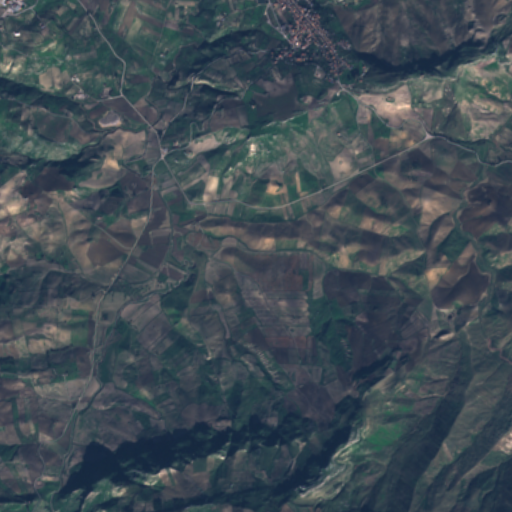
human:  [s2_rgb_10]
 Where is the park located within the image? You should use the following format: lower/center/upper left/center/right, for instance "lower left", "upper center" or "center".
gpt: The park is located in the upper right of the image.
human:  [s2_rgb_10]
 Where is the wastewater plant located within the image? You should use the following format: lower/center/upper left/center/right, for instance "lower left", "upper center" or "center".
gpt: The wastewater plant is located in the upper left of the image.
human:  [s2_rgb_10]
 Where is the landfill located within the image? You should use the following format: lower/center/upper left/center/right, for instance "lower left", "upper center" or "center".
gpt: There is no landfill in the image.